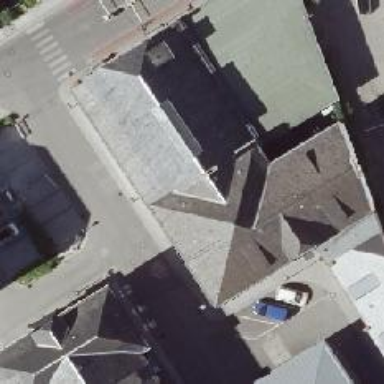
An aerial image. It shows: Building with ridge on the roof.